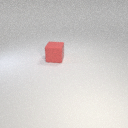
large red rubber cube